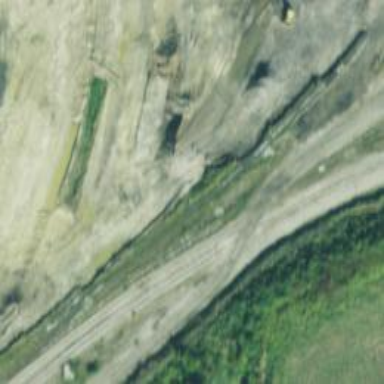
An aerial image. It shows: Disused railway spur.